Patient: sex M, age 75
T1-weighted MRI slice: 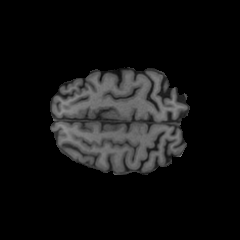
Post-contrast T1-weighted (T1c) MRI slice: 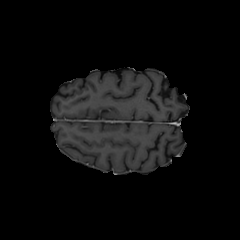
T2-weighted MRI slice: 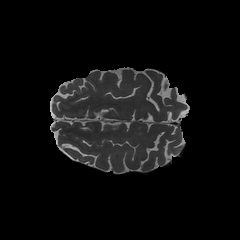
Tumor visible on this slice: no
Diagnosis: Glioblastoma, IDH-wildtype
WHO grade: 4